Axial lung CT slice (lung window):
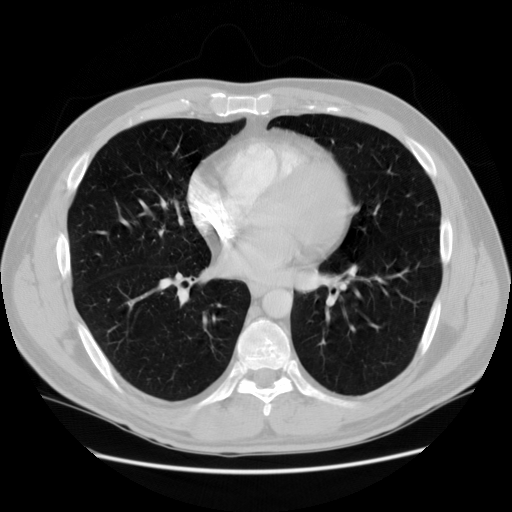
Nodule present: no